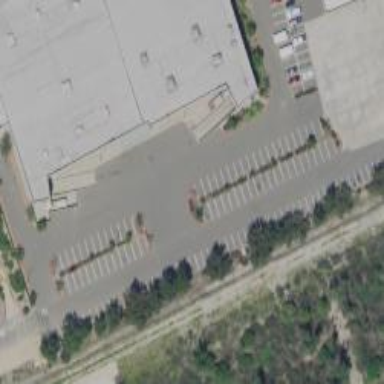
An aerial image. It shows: Parking area.